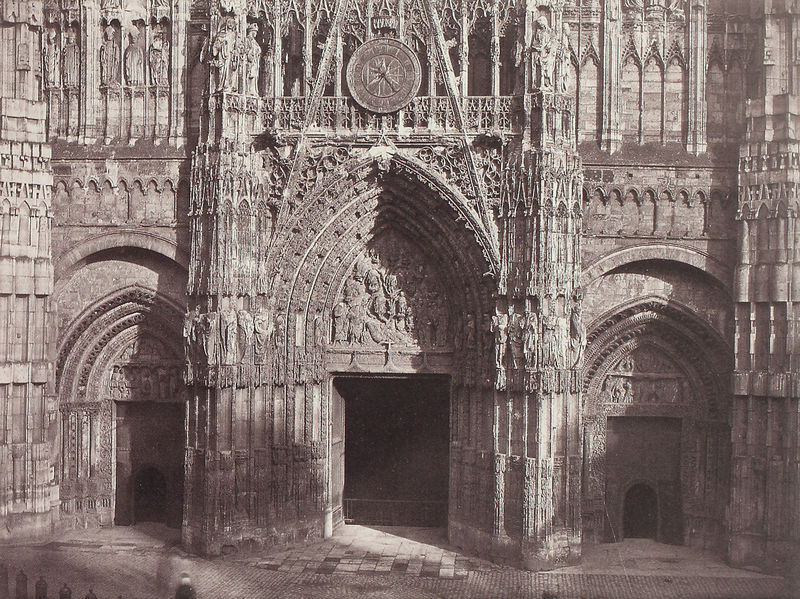
Titel: La cathédrale de Rouen
Künstler: Bisson Frérés
Schlagwörter: grau, paris, säulen, tür, stein, kirche, drei, gotik, relief, türen, türe, platz, figuren, arches, church, white, black, dark, gray, uhr, stuck, brown, floor, tor, fotografie, eingang, offen, dom, groß, kathedrale, portal, statuen, gotisch, spitzbogen, stone, street, light, entrance, filigran, decoration, shadow, clock, door, fence, nischen, notre dame, cathedral, pforten, imposant, facade, entry, köln, watch, mächtig, gothic, türn, circle, foto, towers, schwarzweiss, rouen, tiles, grand, european, grayscale, carved, cloumn, doorways, spätgotik, keystone, roman catholic, roman art, detailkirche, cobbled, crennelations, catheral, #+köln, archave